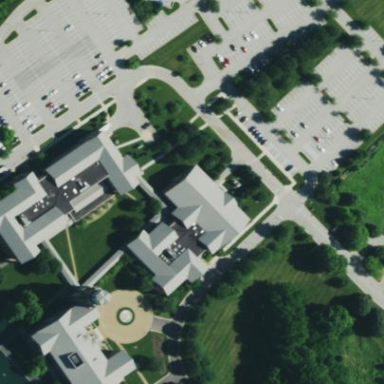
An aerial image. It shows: Office building.